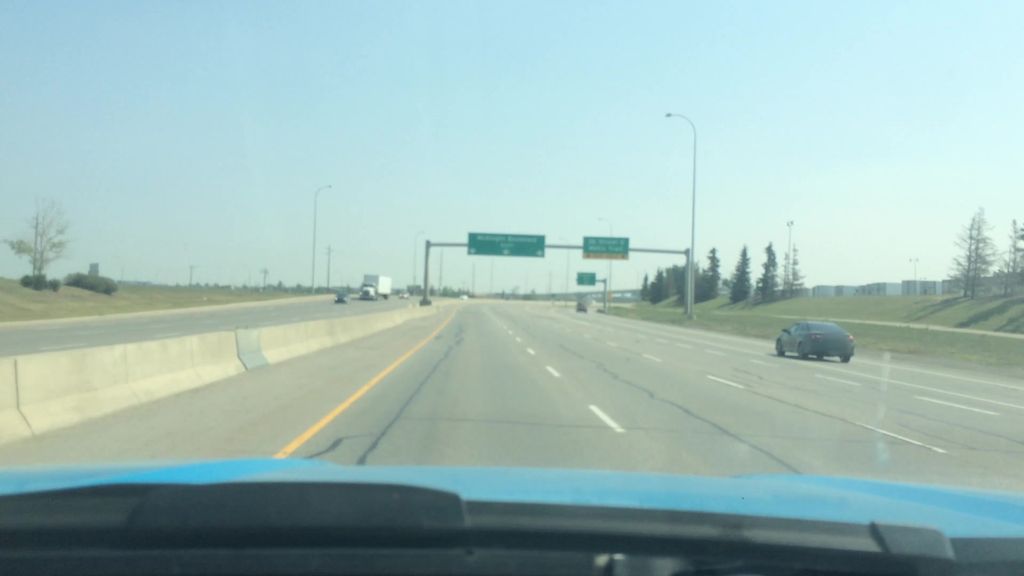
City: calgary